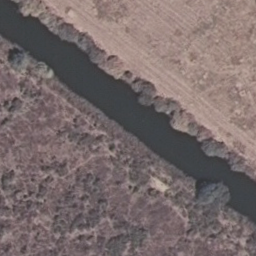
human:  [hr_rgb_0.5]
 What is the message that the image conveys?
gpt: river